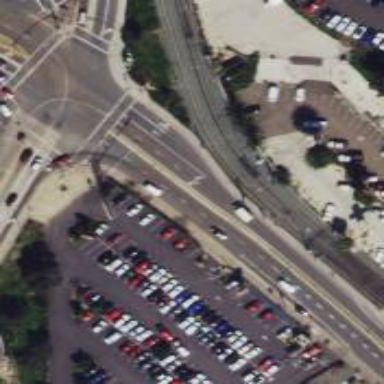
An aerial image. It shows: Light rail railway with electrified contact line.